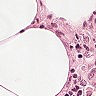
Metastatic tissue present: no